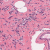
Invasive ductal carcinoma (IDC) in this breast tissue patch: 1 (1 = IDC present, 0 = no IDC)